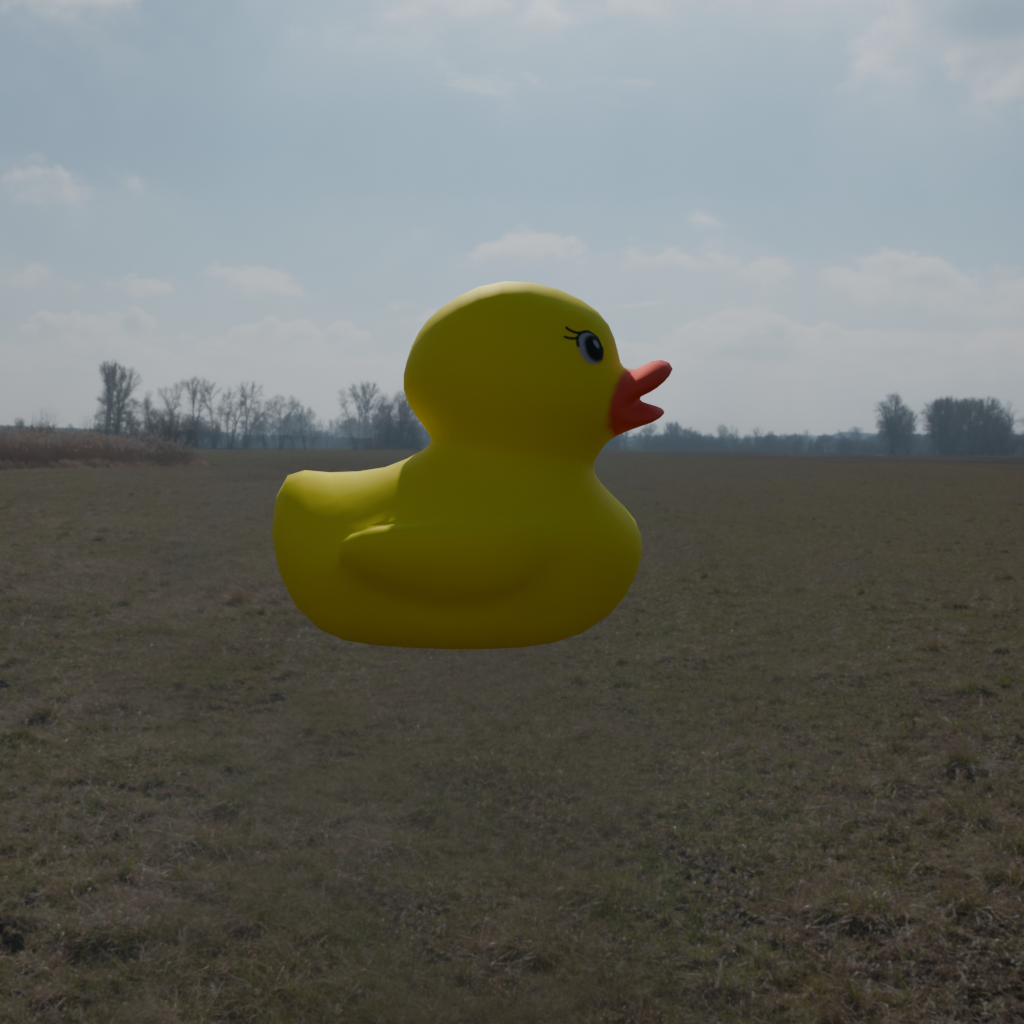
an image of a yellow rubber duck seen from <right> in an open field with a bleft sun and scattered clouds in the sky.